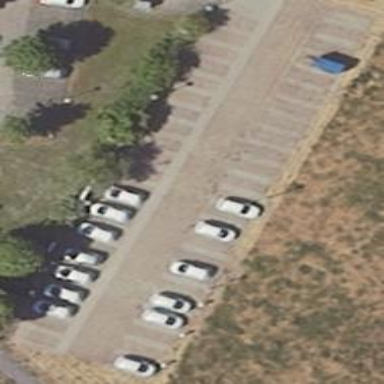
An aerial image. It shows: Parking area with surface.